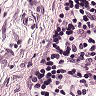
Metastatic tissue present: no